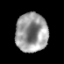
Tissue: prostate
Cell type: T cells
Senescence score: 0.3019
Nuclear area (px): 1234
Mean DAPI intensity: 153.606